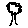
Label: tree